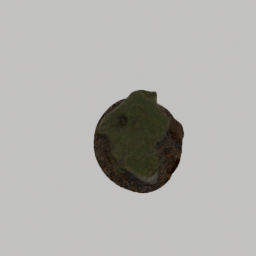
Label: nature